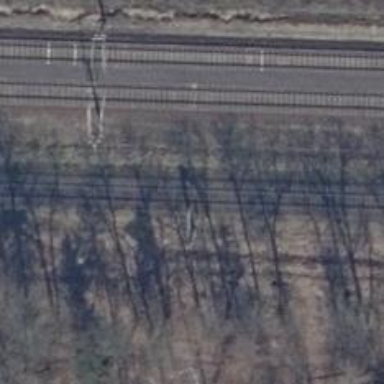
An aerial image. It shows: Milestone along the railway with catenary mast.